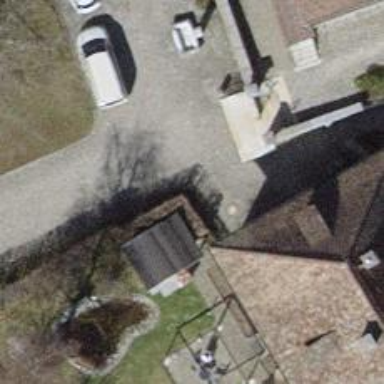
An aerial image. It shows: Gate.